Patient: sex M, age 62
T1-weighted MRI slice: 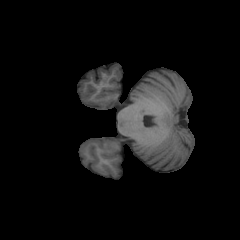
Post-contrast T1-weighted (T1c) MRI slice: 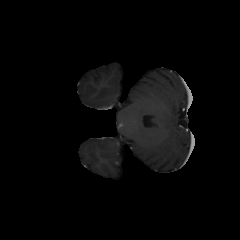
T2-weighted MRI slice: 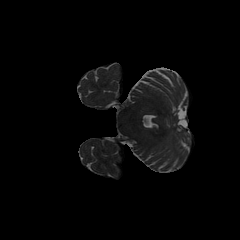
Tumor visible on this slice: no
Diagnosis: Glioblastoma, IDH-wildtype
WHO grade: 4